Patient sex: M
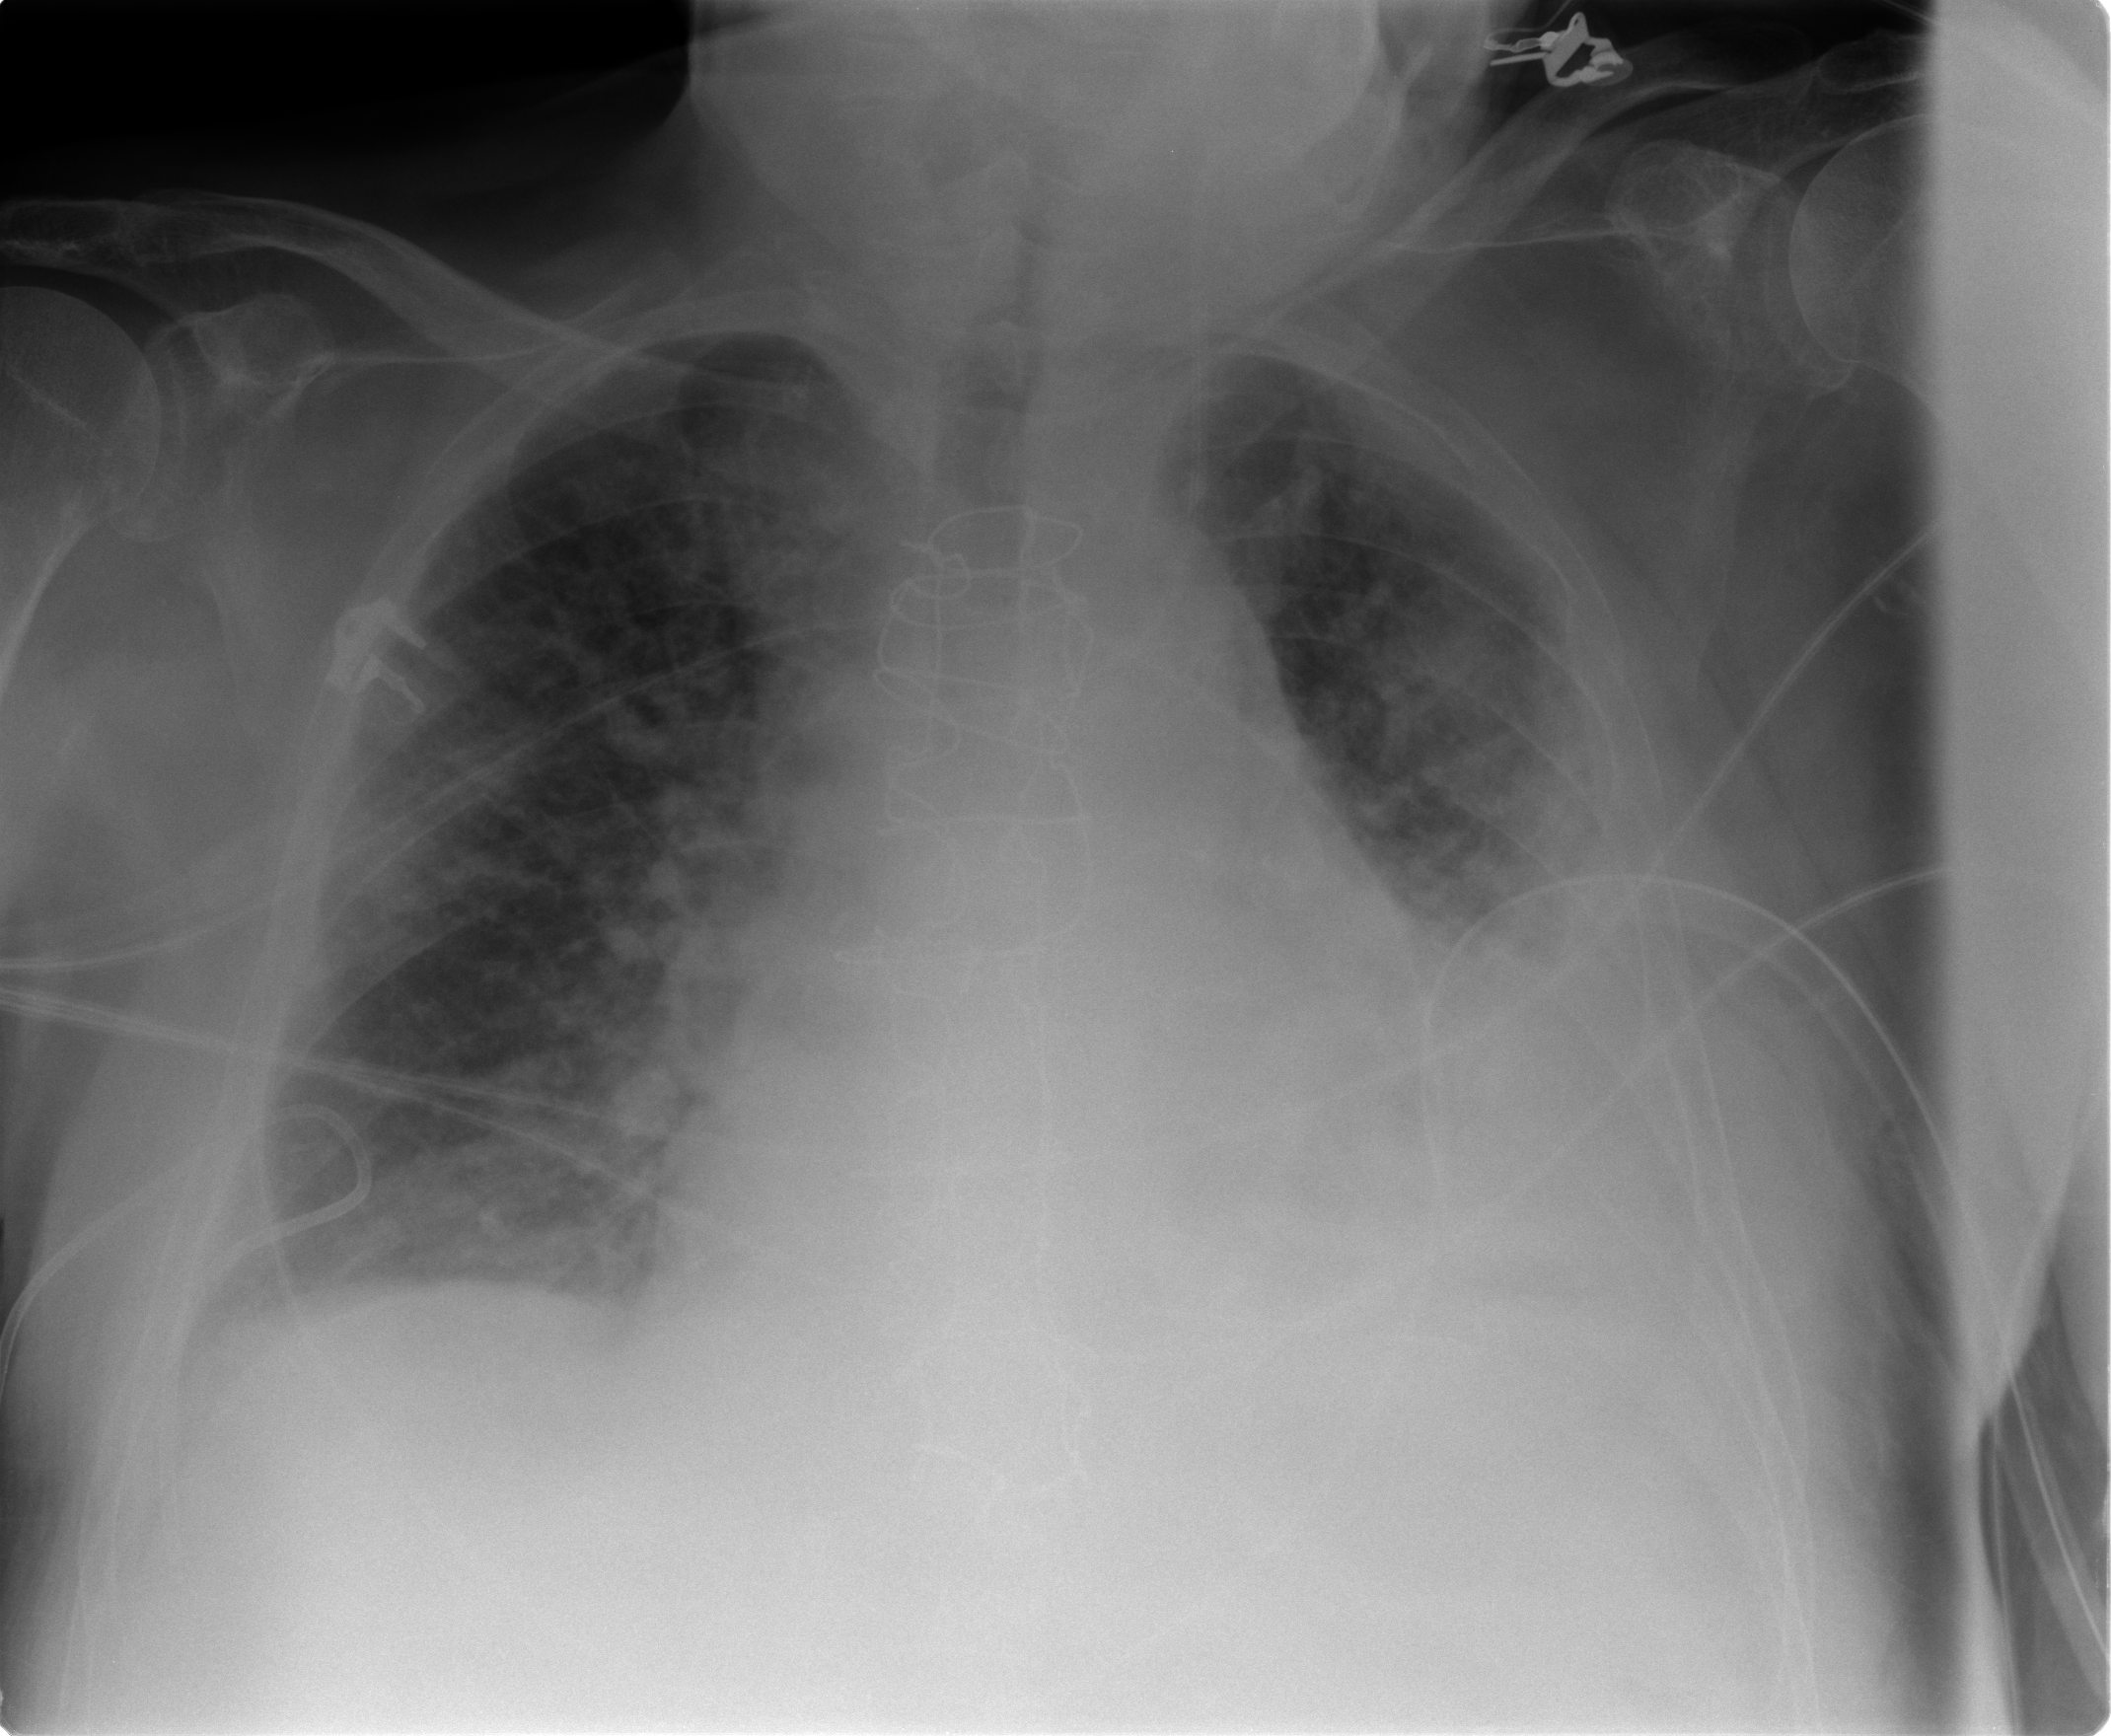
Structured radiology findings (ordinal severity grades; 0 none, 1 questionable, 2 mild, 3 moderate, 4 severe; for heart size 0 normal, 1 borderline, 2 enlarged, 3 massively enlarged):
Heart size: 2
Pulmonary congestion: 2
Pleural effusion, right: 1
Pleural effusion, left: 3
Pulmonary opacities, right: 0
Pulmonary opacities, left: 2
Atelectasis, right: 2
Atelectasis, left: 3